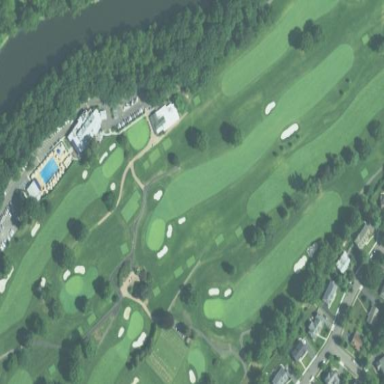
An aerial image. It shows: Golf fairway in the image.